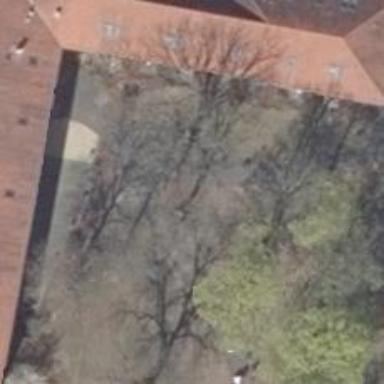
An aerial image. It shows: Semi-evergreen tree with broadleaved leaves.